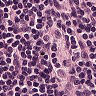
Metastatic tissue present: no